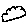
Label: cloud